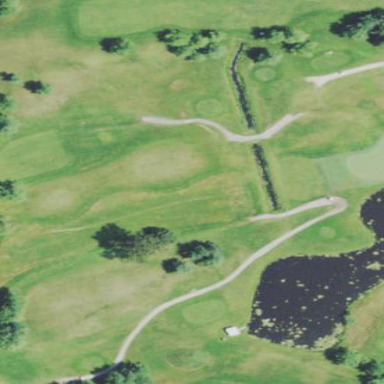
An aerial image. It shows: Golf fairway surrounded by grass.